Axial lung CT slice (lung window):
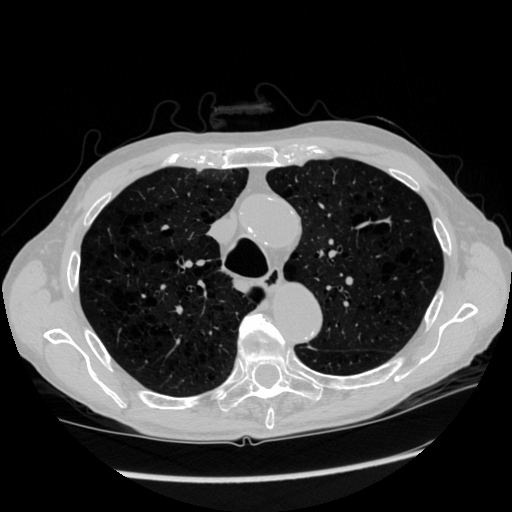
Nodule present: no